Interaction volume radius: 5 \u00c5
Interaction volume height: 40 \u00c5
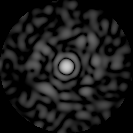
Disorder parameter: 0.8181